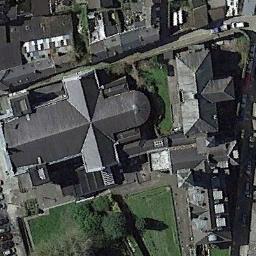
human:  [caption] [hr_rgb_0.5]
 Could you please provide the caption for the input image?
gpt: There is a church next to the grass surrounded by some buildings .

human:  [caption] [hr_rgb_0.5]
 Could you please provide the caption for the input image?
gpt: This is a church with an octagon roof in the middle .

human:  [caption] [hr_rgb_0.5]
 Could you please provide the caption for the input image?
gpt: The church with two flat top towers and the rest of the church has a gray cross-shaped roof .

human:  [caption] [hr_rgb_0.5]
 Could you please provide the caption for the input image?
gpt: A silver-gray cross-shaped church with a cross-shaped roof, Surrounded by buildings, Trees, Roads and cars .

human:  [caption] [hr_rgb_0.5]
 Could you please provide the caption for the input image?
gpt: A church with a gray cross structure is beside a green lawn and some gray buildings .